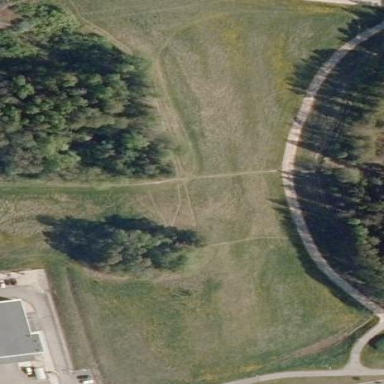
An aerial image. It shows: Nordic skiing trail groomed for classic and skating techniques.